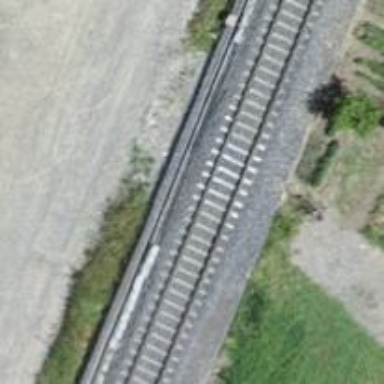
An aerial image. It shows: Railway level crossing.